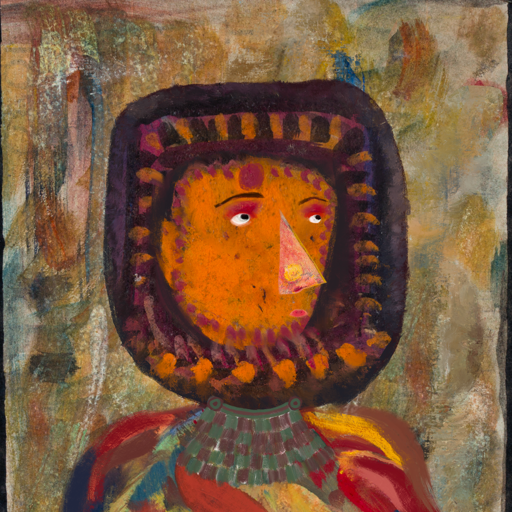
Background: Pipe, Head And Neck Side: Doll_w_Hair, Face Side: Irani, Bust: Mother_And_Son_Son, Hair Side: Blank, Head Accessory: Blank, Second Necklace: After_Raid, Necklace: Blank, Baby: Blank